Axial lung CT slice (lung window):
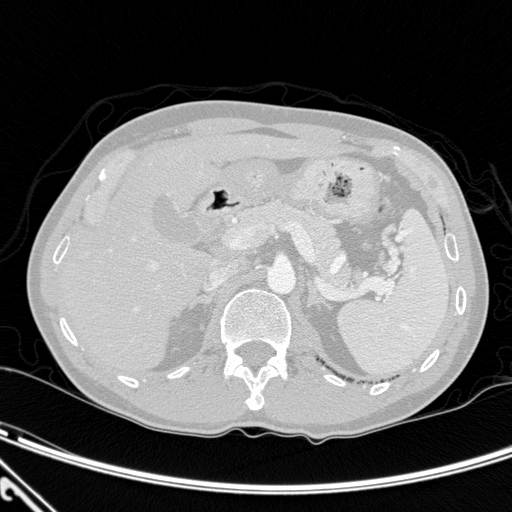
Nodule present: no